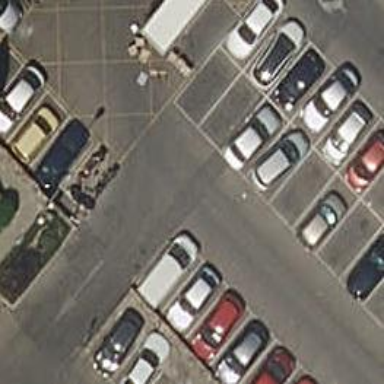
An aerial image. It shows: Asphalt parking aisle off service road.